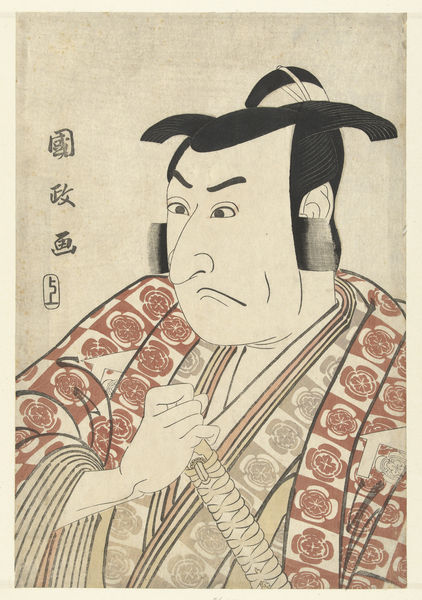
Titel: Busteportret van Ichikawa Omezo
Künstler: Utagawa Kunimasa
Standort: Amsterdam
Institution: Rijksmuseum
Schlagwörter: hand, kopf, mann, umhang, blumen, frisur, hut, mund, nase, ohr, schwarz, weiss, zeichen, zeichnung, blick, rot, beige, augen, böse, gesicht, kragen, bild, haare, mantel, brustbild, traurig, japan, schrift, stab, linien, zopf, japanisch, griff, linie, schwert, asiatisch, stempel, koteletten, chinesisch, sauer, kimono, samurai, asiate, japaner, obi, zen